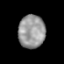
Tissue: prostate
Cell type: T cells
Senescence score: 0.3405
Nuclear area (px): 869
Mean DAPI intensity: 151.201